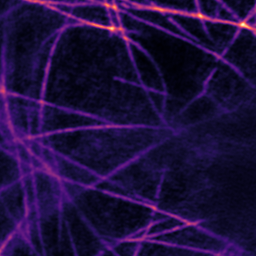
Label: Super-resolution Microtubules image